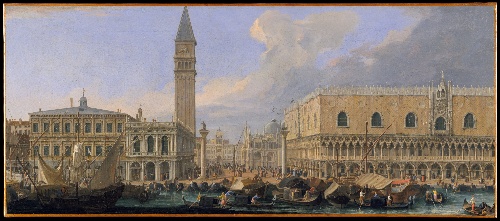
Title: The Molo, Venice, from the Bacino di San Marco
Artist: Luca Carlevaris
Artist bio: Italian, Udine 1663/65–1730 Venice
Date: ca. 1709
Object type: Painting
Classification: Paintings
Medium: Oil on canvas
Dimensions: 19 7/8 x 47 1/8 in. (50.5 x 119.7 cm)
Department: Robert Lehman Collection
Credit line: Robert Lehman Collection, 1975
Accession year: 1975
Repository: Metropolitan Museum of Art, New York, NY
Tags: Buildings|Cities|Boats